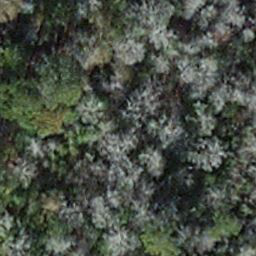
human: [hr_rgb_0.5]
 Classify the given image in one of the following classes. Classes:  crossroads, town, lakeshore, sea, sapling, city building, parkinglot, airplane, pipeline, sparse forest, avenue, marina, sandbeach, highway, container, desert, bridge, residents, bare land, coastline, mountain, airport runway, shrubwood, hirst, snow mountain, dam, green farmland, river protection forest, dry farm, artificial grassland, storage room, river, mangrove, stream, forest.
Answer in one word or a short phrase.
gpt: sapling